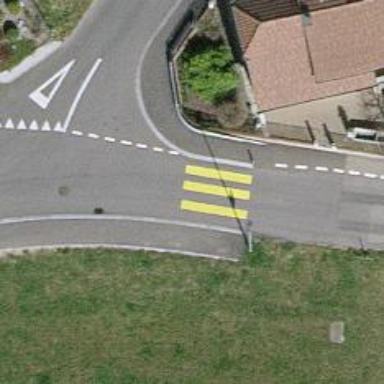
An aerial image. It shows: Uncontrolled crossing on the road.